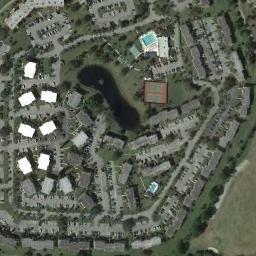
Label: dense_residential